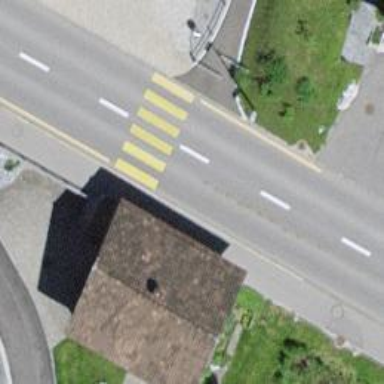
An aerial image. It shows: Marked zebra crossing with clear markings.